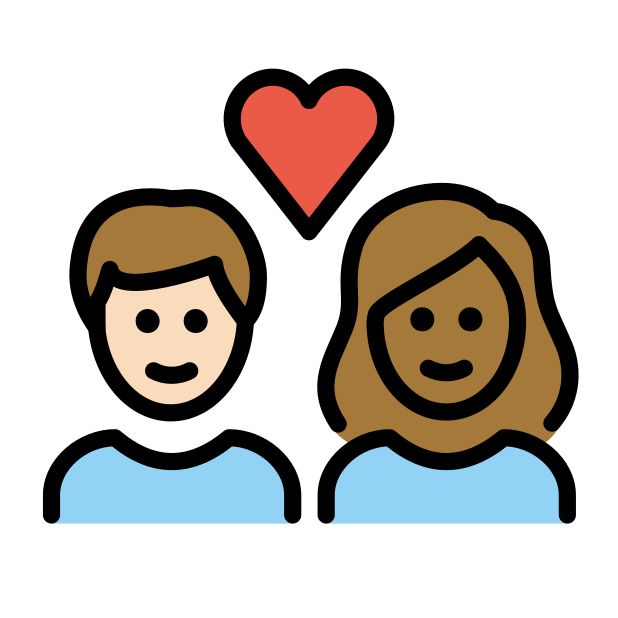
couple with heart: woman, man, light skin tone, medium-dark skin tone